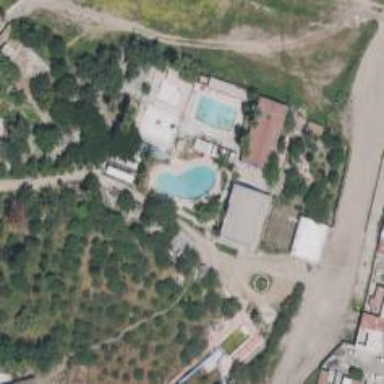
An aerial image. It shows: Swimming pool within leisure land area designed for swimming activities.